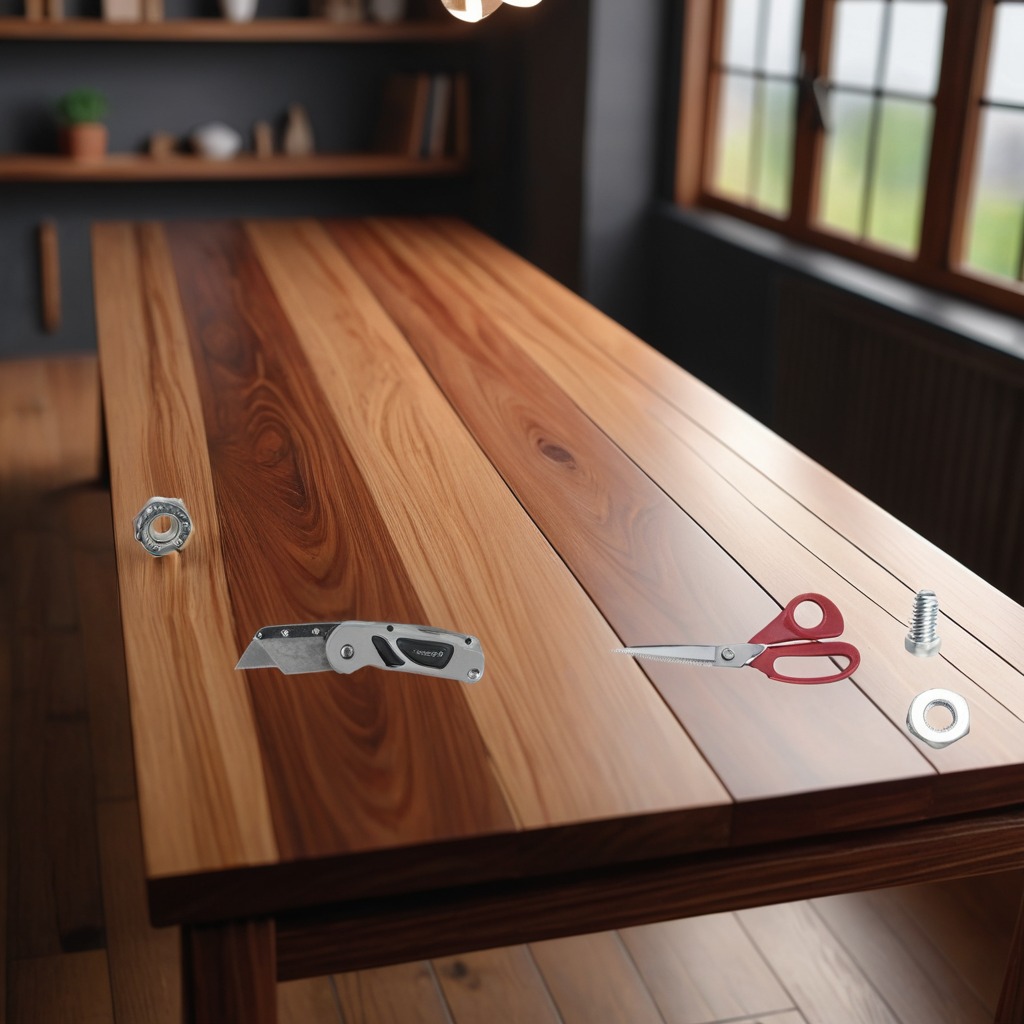
A metal ball bearing, a utility knife, a metal machine screw, a pair of scissors, and a metal nut are lying on the wooden table.